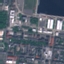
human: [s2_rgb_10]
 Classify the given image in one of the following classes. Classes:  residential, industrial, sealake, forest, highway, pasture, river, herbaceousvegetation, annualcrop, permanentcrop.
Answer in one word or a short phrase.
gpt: Industrial